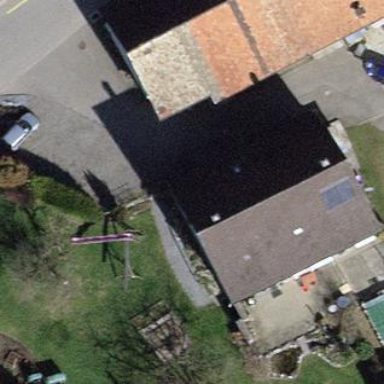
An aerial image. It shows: Building with gabled roof.